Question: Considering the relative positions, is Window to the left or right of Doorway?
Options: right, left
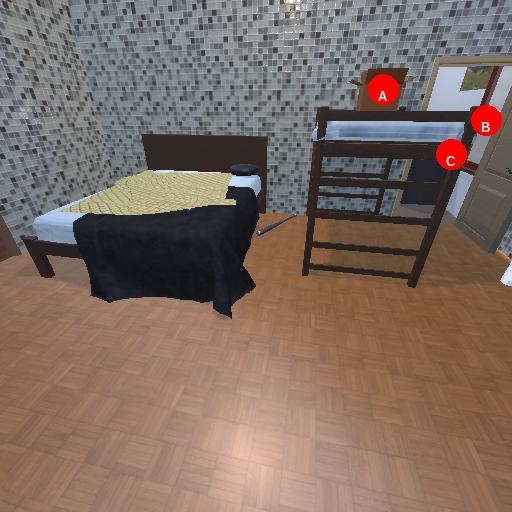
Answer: right